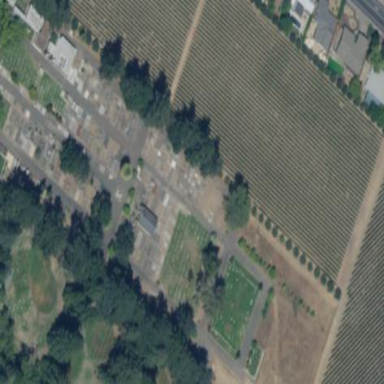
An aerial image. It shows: Cemetery.